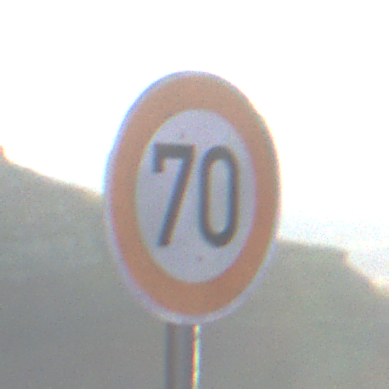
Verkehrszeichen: Geschwindigkeit70
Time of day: SunriseSunset
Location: Outdoor (Nature)
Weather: Clear
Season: NotSpecified
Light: Natural